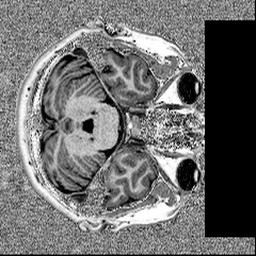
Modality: MP2RAGE
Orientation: axial
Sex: female